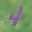
Label: 4